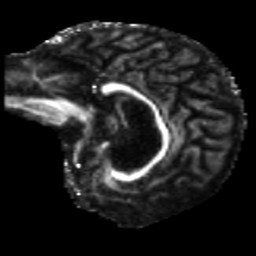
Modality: FA
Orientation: sagittal
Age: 63
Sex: female
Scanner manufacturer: siemens
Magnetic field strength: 3 T
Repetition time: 5.25 s
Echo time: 0.08 s